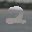
Label: 2